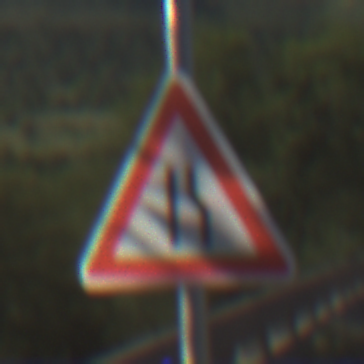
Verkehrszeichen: EinseitigVerengteFahrbahnRechts
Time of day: MorningAfternoon
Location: Outdoor (RoadRail)
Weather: PartlyCloudy
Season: NotSpecified
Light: Natural